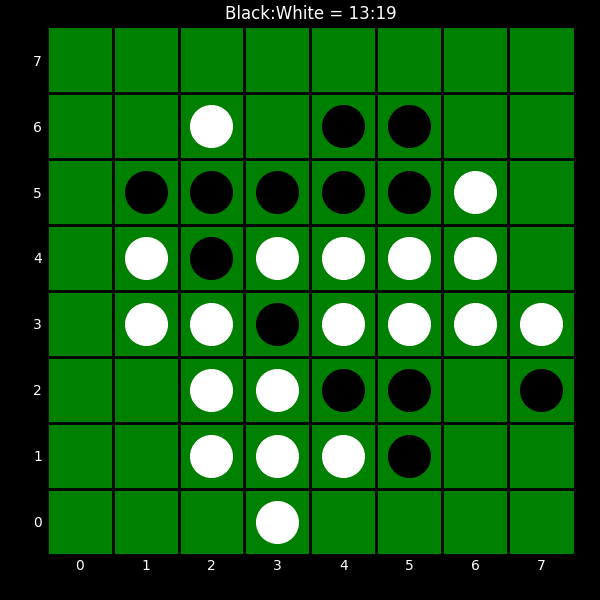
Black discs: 13
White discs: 19